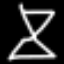
Label: hourglass